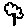
Label: tree